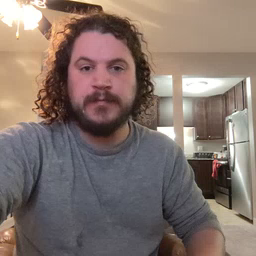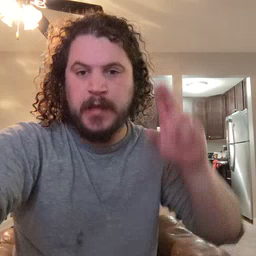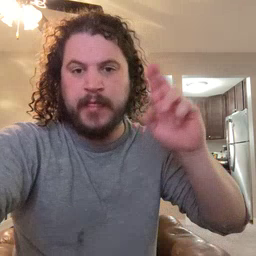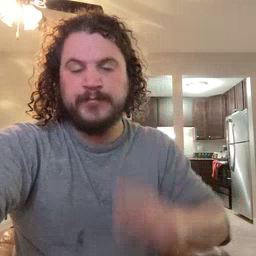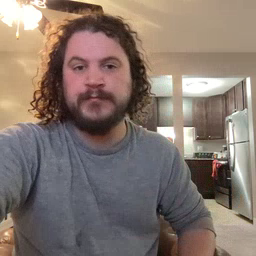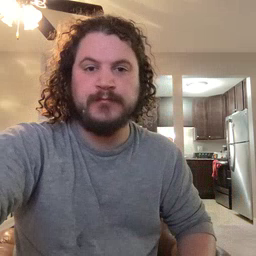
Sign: uncle